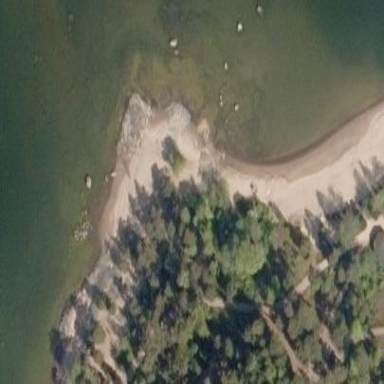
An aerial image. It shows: Scenic beach with natural beauty.